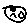
Label: moon